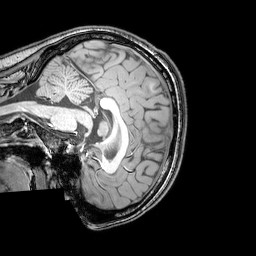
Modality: T1w
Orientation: sagittal
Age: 23
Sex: female
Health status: healthy
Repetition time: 0.081 s
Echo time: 0.037 s